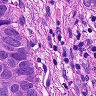
Metastatic tissue present: yes